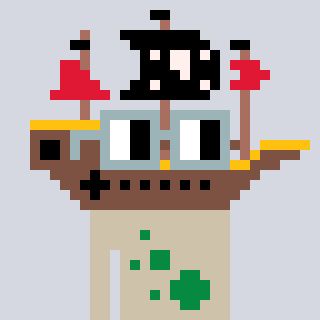
a pixel art character with square dark gray glasses, a pirateship-shaped head and a bege-colored body on a cool background